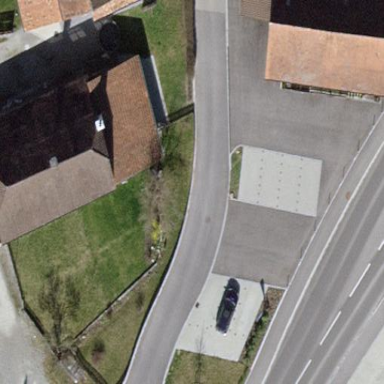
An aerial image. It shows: Gabled roof house.